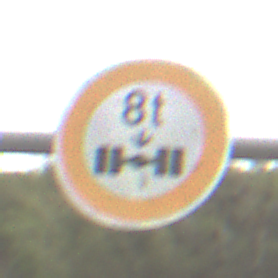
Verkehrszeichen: TatsaechlicheAchslast
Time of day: Midday
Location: Outdoor (Nature)
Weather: Overcast
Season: NotSpecified
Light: Natural